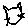
Label: cat